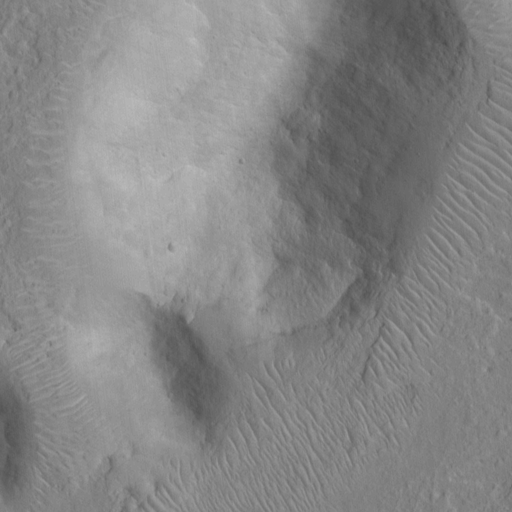
Objects detected: cone, cone, cone, cone